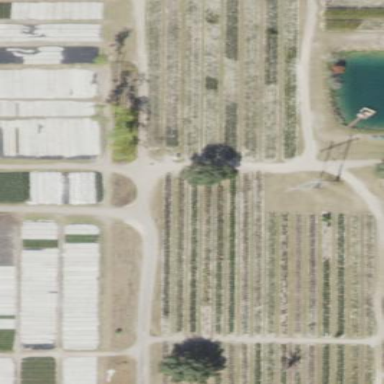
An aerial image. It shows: Plant nursery specializing in trees.